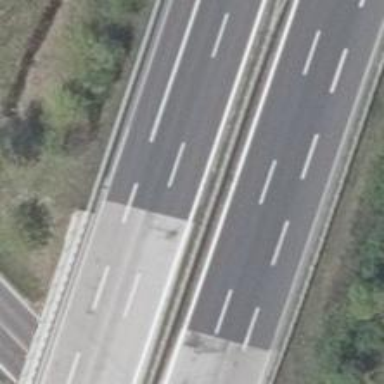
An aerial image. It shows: Asphalt motorway categorized as trunk road.